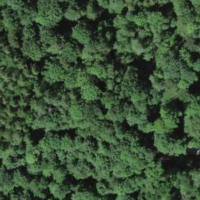
EUNIS habitat code: 41
Species observed at this site:
Veronica chamaedrys
Pieris napi
Vespa crabro
Volucella inflata
Vanessa atalanta